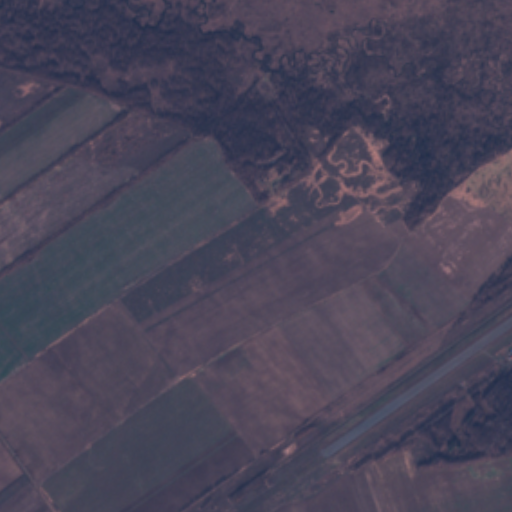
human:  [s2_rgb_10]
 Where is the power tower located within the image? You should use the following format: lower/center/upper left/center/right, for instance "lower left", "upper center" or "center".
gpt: There is no power tower in the image.